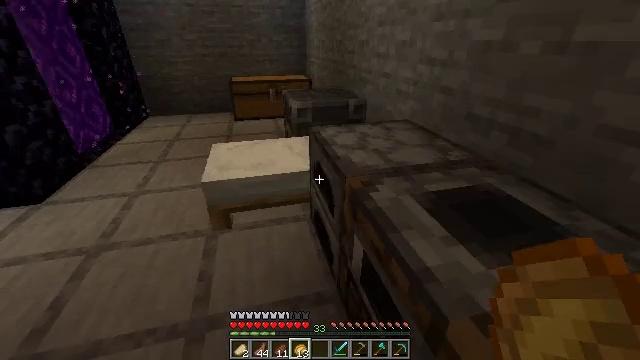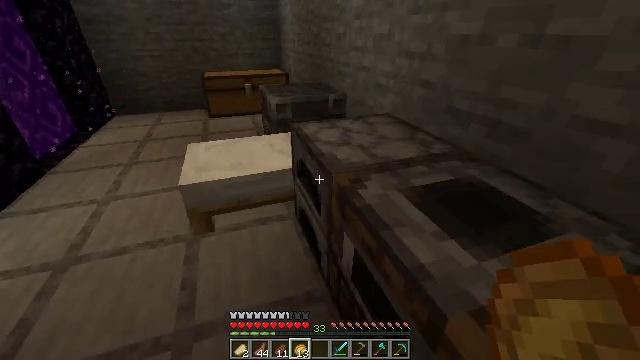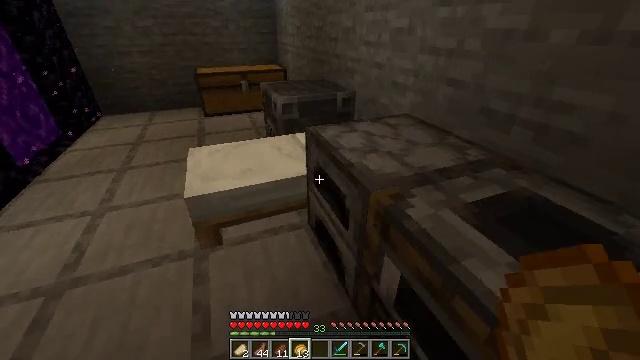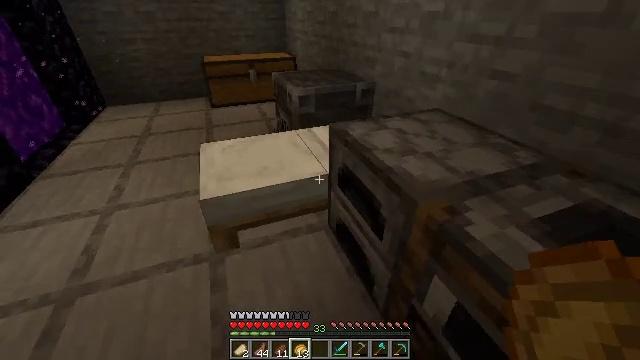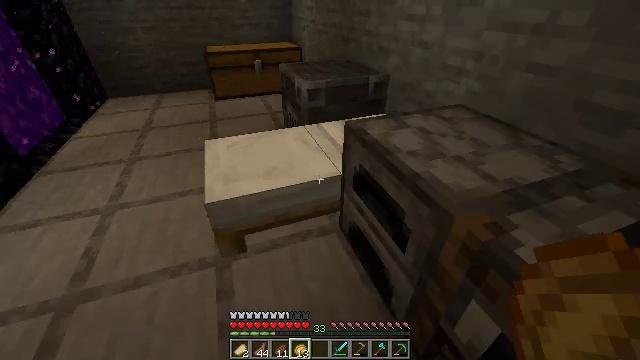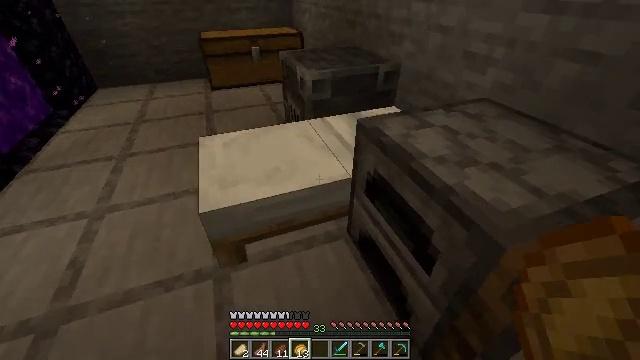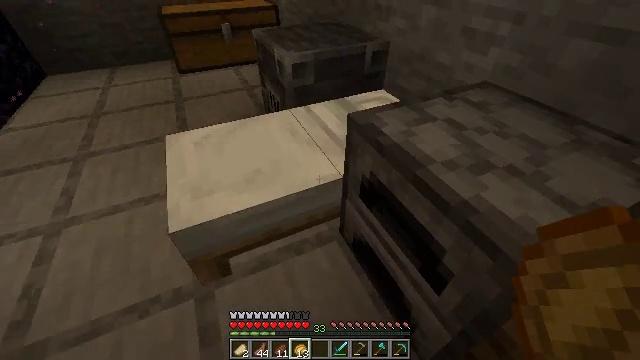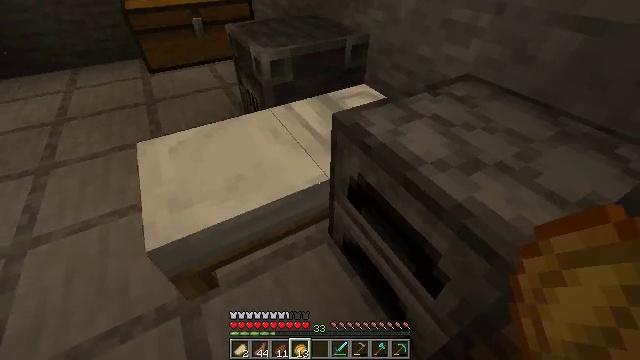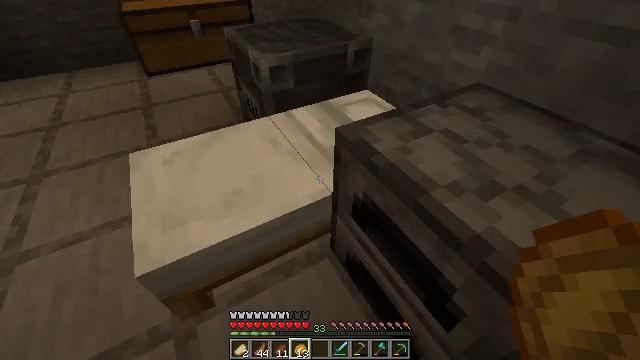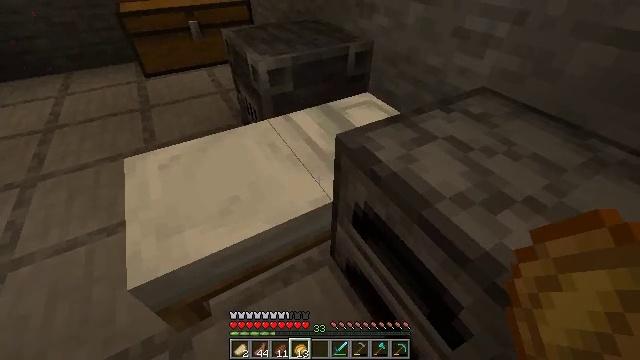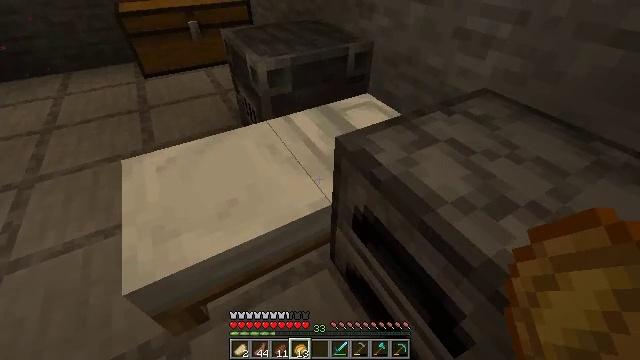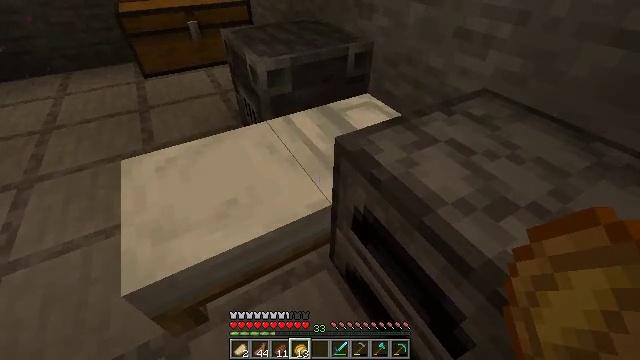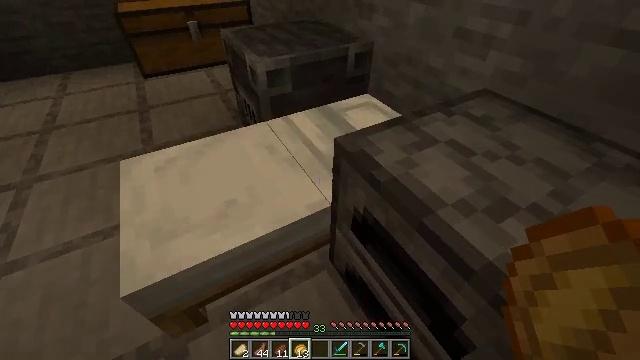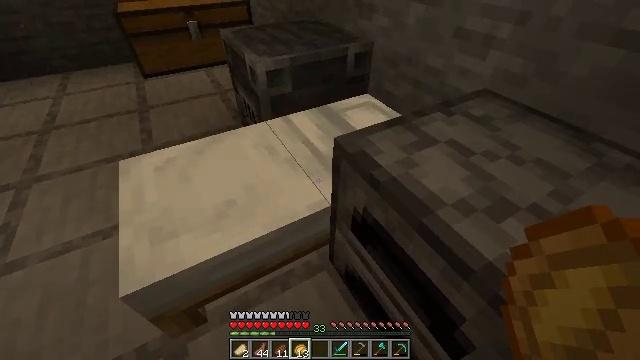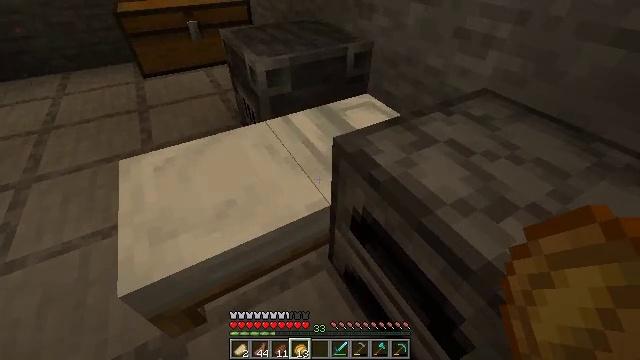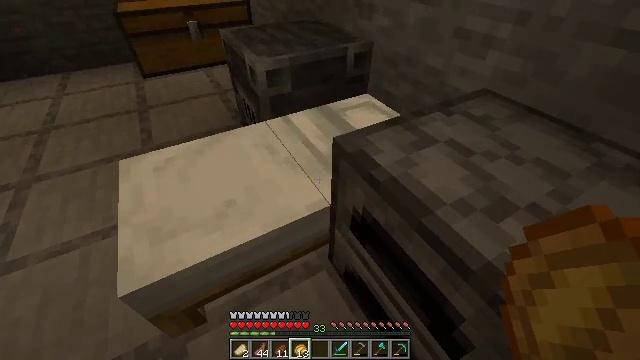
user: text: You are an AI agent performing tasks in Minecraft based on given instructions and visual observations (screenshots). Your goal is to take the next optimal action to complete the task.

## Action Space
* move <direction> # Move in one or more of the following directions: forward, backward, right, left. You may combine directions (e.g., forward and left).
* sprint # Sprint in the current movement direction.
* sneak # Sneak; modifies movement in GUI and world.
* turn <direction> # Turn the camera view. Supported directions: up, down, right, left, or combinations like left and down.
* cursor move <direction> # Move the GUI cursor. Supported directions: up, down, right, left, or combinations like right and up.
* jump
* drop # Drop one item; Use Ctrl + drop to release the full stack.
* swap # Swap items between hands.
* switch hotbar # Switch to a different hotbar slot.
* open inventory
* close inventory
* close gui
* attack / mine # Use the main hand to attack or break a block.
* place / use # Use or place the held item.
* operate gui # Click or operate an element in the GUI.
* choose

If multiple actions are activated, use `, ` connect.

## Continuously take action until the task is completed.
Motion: motion action
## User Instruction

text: Harvest carrots from the farmland.
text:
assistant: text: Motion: move forward and move left, turn right and down
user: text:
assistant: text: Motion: move forward and move left, turn right and down
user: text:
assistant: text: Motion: move forward, turn down
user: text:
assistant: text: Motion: move forward, turn down
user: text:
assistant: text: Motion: move forward, turn down
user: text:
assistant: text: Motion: move forward, turn right and down
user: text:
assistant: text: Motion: turn right and down
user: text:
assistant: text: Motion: no_op
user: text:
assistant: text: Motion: no_op
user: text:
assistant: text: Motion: use / place
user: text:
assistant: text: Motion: use / place
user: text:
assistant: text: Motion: use / place
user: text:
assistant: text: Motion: use / place
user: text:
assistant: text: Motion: no_op
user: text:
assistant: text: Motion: no_op
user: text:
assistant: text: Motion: no_op
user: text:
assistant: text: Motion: no_op
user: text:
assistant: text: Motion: no_op
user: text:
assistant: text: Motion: no_op
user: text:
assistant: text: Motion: no_op
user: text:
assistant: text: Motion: no_op
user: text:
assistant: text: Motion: no_op
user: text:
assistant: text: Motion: no_op
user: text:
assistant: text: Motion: no_op
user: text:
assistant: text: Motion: no_op
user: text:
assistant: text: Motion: no_op
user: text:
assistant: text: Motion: no_op
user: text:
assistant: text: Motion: no_op
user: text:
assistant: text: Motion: no_op
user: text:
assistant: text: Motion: no_op